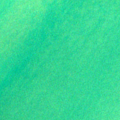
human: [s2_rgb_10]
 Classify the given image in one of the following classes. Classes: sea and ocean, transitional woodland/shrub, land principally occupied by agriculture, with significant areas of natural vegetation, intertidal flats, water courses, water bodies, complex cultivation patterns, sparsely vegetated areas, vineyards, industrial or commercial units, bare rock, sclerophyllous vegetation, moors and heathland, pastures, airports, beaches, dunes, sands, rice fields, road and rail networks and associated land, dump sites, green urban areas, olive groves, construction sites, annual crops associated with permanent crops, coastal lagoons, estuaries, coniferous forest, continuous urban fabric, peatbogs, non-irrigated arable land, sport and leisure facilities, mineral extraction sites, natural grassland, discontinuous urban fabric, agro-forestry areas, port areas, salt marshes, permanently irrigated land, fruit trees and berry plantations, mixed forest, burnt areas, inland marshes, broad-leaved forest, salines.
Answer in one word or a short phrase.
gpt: sea and ocean